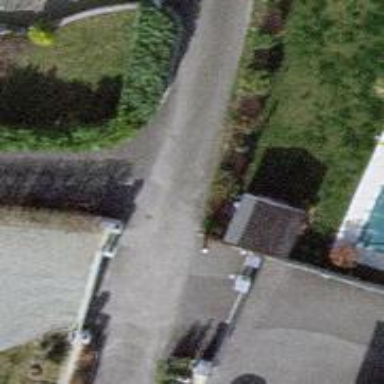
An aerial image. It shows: Residential road with asphalt surface.